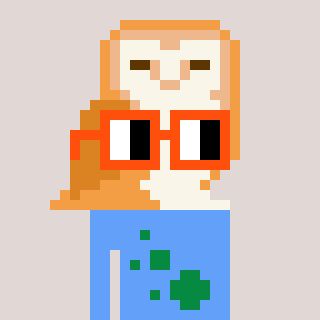
a pixel art character with square orange glasses, a owl-shaped head and a blue-colored body on a warm background